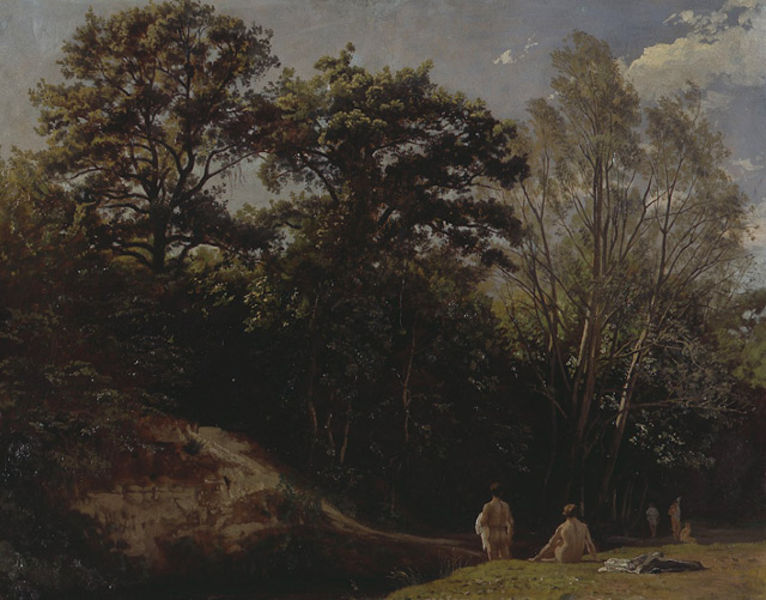
Titel: An der Alb II (mit Badenden)
Künstler: Johann Wilhelm Schirmer
Standort: Karlsruhe
Institution: Staatliche Kunsthalle Karlsruhe
Schlagwörter: blue, men, oil, people, white, women, black, figures, green, painting, sitting, woman, brown, natur, wood, cloud, clouds, man, naked, nude, nudes, nudity, rock, sky, tree, field, hill, landscape, nature, sea, shore, water, summer, trees, evening, grass, river, stream, bushes, path, shadow, romanticism, beach, meadow, outside, sunny, human, park, promenade, clothes, leaves, pastoral, lawn, back, sublime, weather, foreground, pond, fire, birch, bathing, towel, figure, leaf, outdoors, forrest, munich, shade, blue sky, bank, humans, clothing, standing, realistic, earth, representation, picnic, relax, relaxation, oak, idyllic, swimming, riverbank, behind, relaxing, backside, scenary, tees, trres, clothes off, white clouds, passers-by